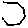
Label: hexagon